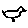
Label: bird